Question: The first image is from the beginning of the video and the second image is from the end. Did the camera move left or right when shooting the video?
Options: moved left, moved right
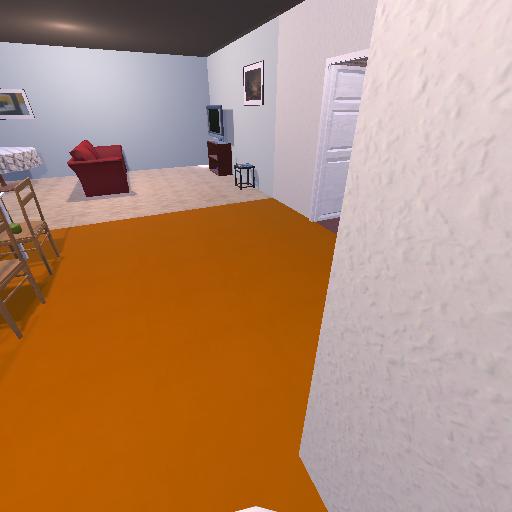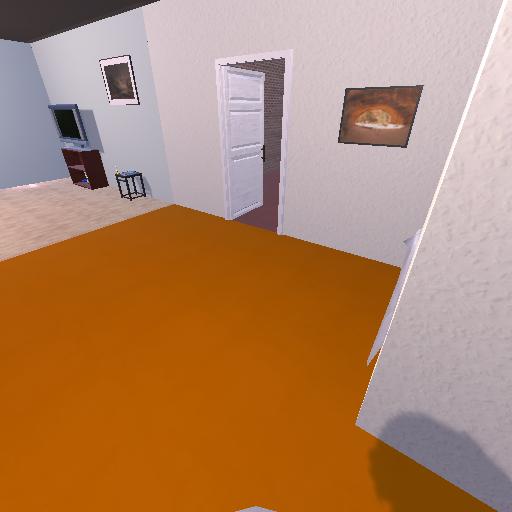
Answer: moved left